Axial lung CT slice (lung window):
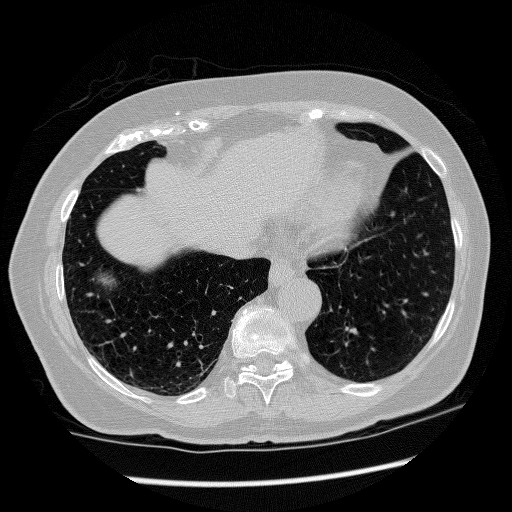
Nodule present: no